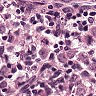
Metastatic tissue present: yes